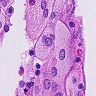
Metastatic tissue present: no